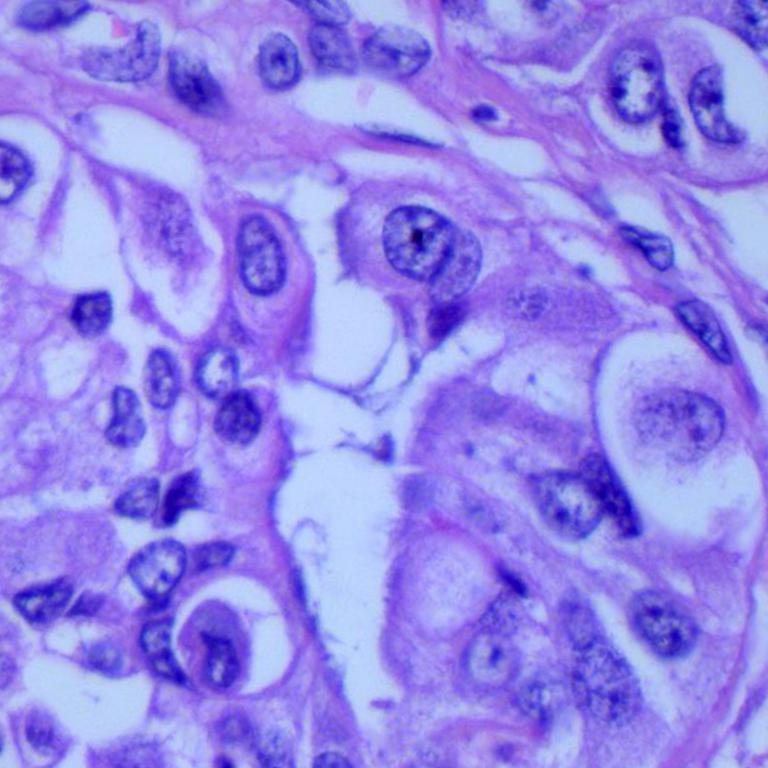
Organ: lung
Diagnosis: adenocarcinomas